Field crop: maize
Growth stage: 1
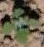
Species: chenopodium